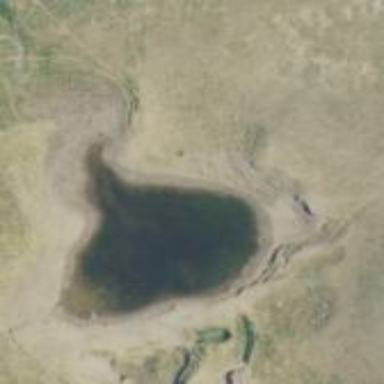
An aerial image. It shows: Reservoir.